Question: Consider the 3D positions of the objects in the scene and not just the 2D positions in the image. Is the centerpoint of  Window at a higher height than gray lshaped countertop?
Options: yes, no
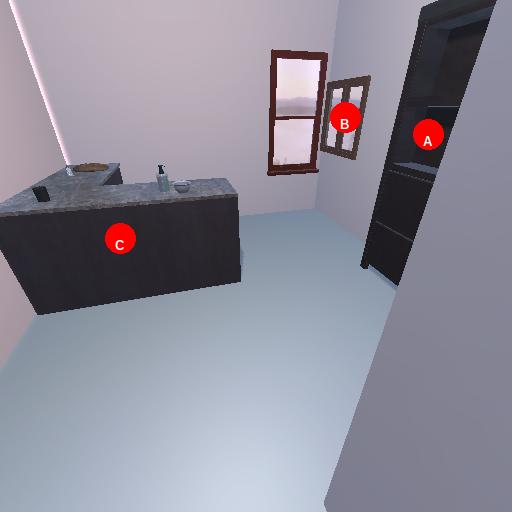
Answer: yes